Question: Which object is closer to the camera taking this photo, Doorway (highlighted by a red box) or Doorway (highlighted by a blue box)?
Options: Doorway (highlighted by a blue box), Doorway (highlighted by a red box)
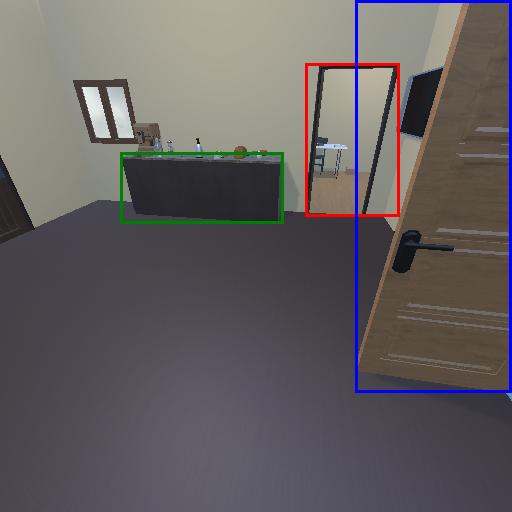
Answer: Doorway (highlighted by a blue box)